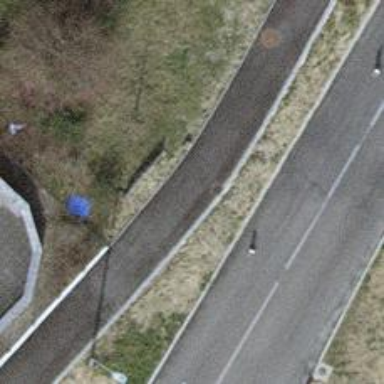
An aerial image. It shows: Asphalt cycleway with adjacent asphalt footway.